Field crop: maize
Growth stage: 2
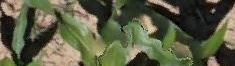
Species: maize